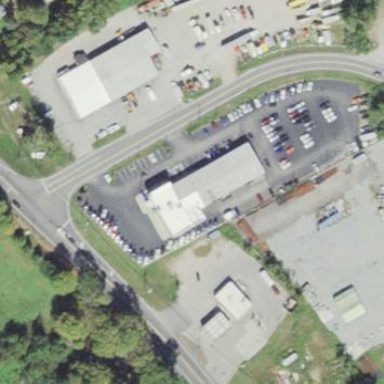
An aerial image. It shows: Building that houses car shop.